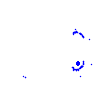
Particle: kaon